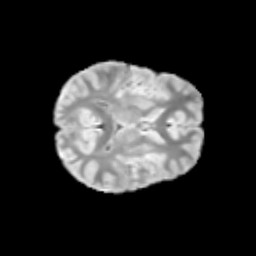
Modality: T2w
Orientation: axial
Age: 9
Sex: male
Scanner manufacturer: siemens
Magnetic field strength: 3 T
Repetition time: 3.8 s
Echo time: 0.07 s